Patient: sex F, age 68
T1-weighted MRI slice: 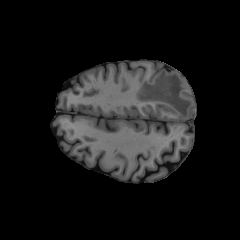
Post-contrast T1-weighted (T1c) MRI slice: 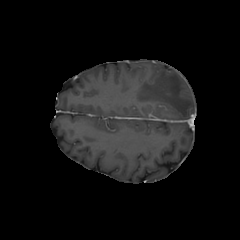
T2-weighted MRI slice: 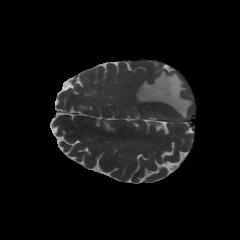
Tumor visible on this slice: yes
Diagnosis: Glioblastoma, IDH-wildtype
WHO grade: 4